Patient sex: M
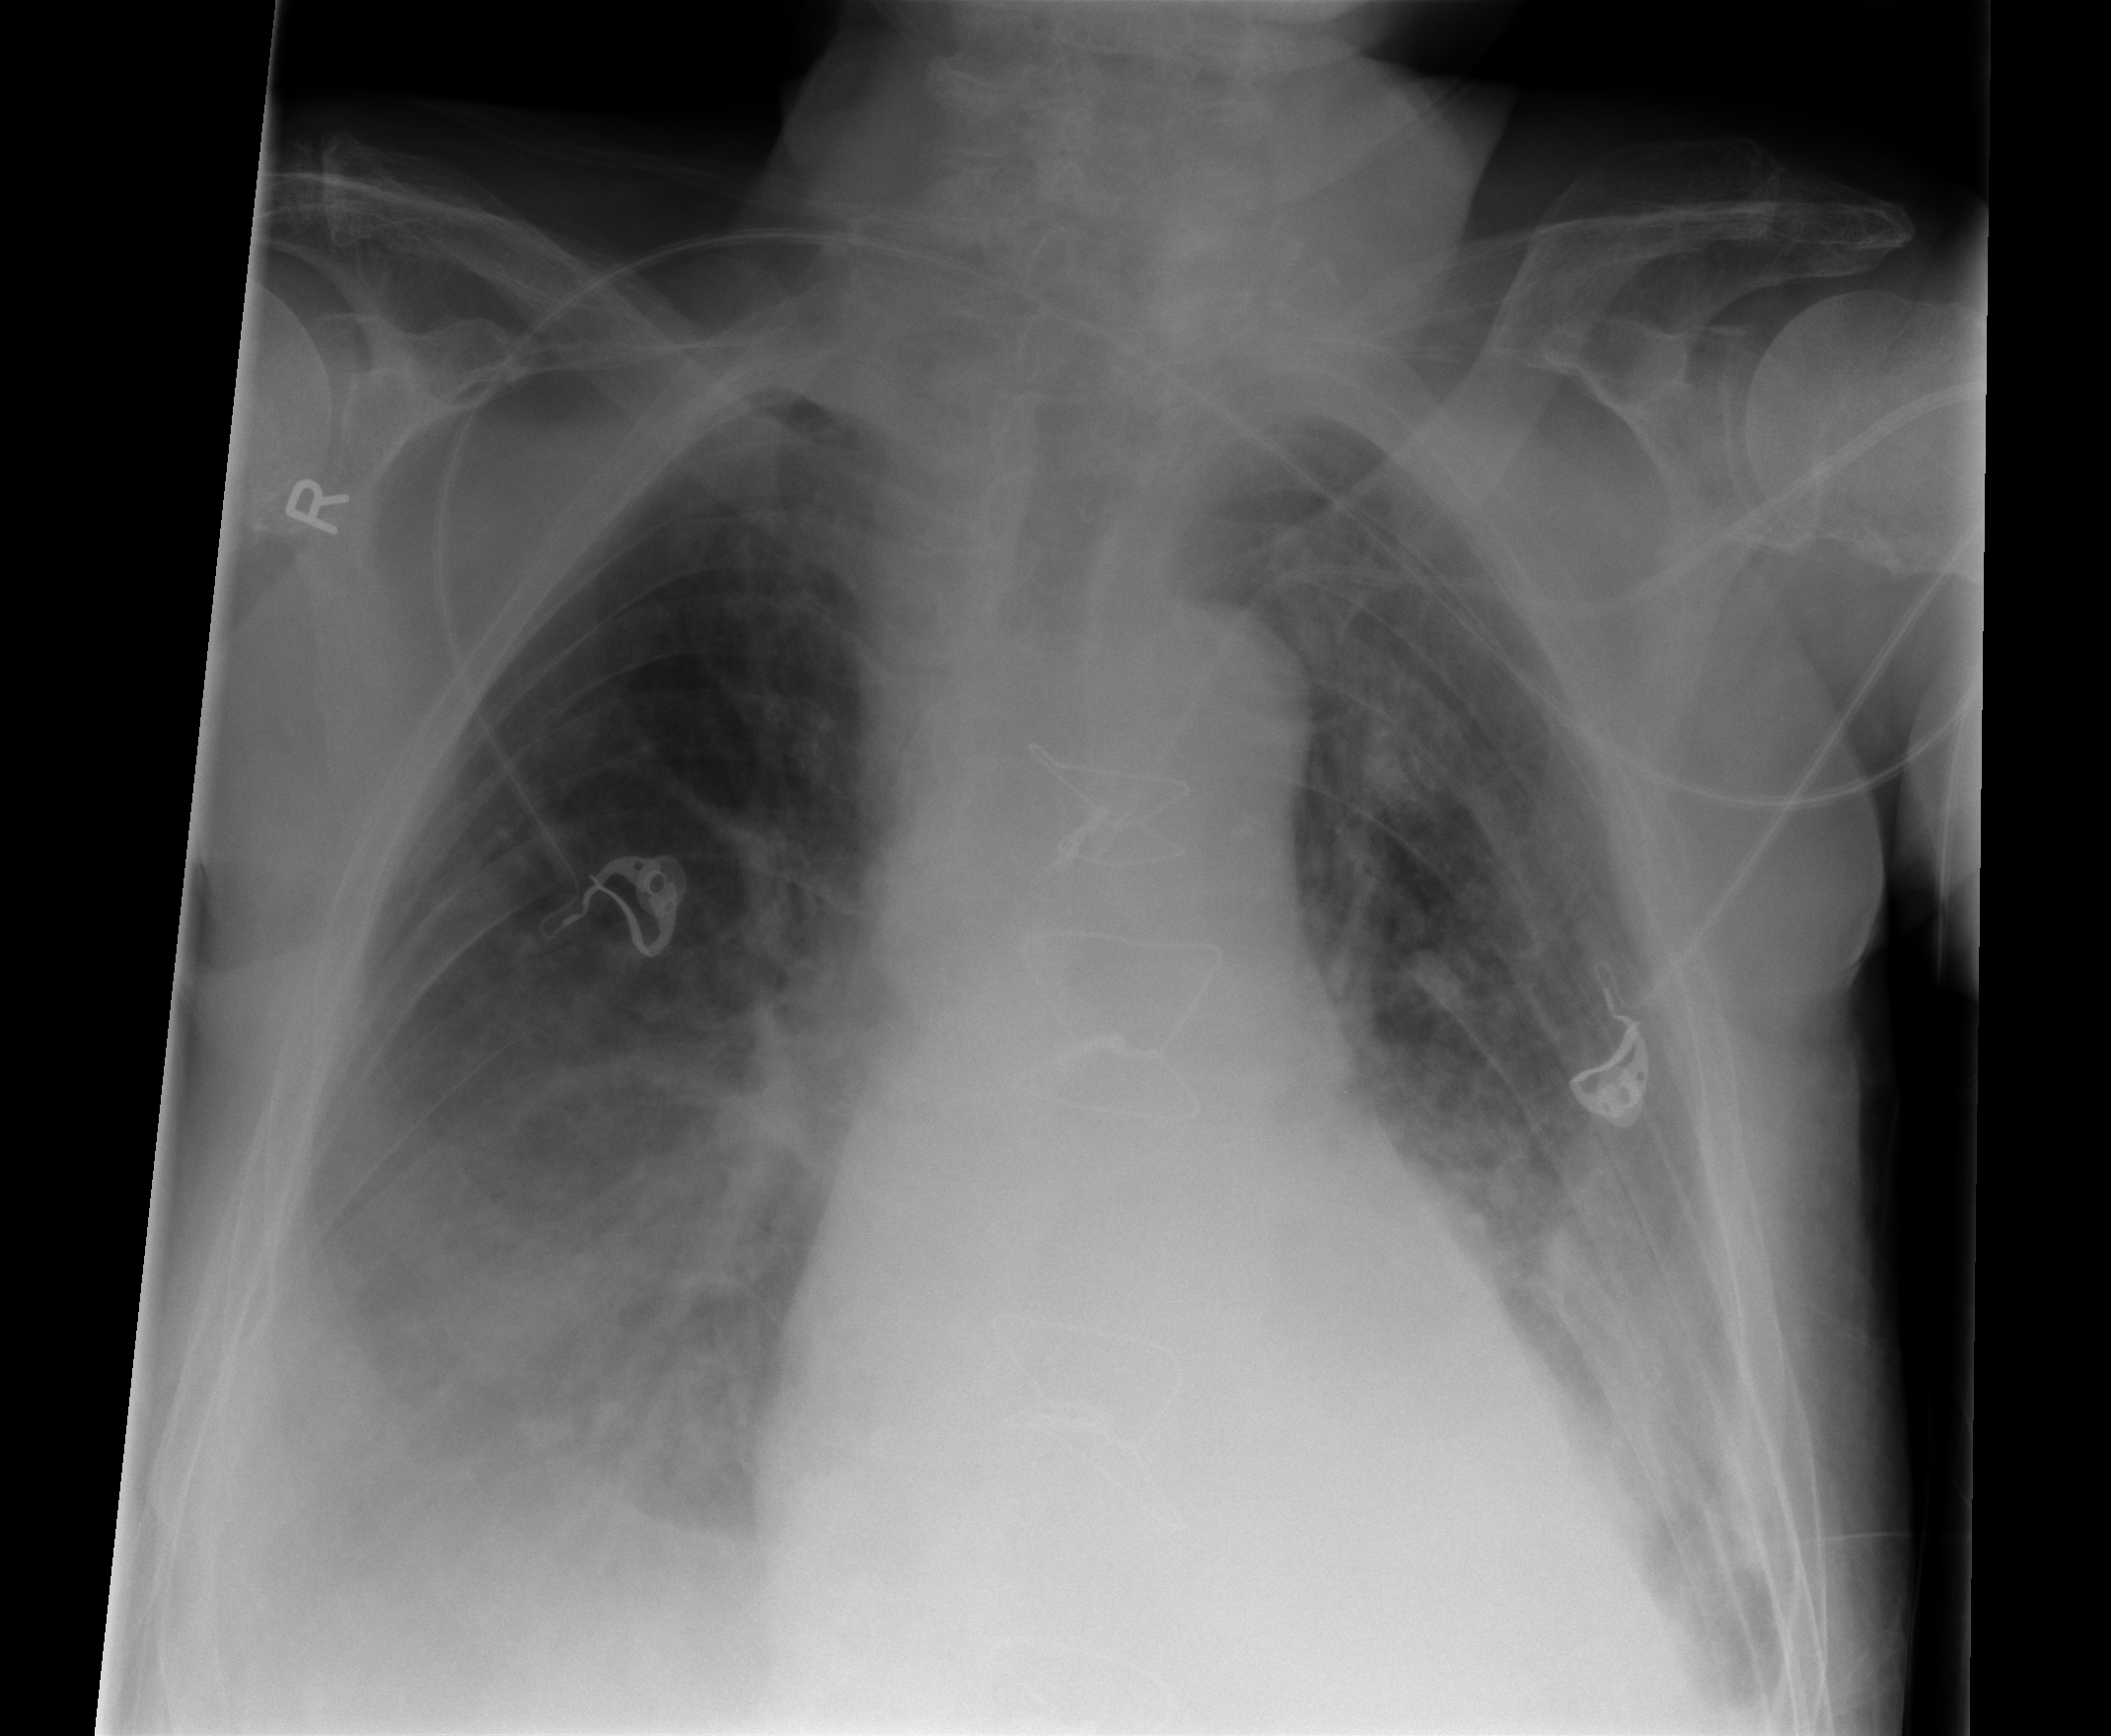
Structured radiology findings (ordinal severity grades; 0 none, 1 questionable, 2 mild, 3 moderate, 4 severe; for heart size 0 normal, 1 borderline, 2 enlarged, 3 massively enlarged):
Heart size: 2
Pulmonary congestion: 3
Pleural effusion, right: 3
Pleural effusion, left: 2
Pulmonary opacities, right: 1
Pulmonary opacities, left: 1
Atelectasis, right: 2
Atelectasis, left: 2